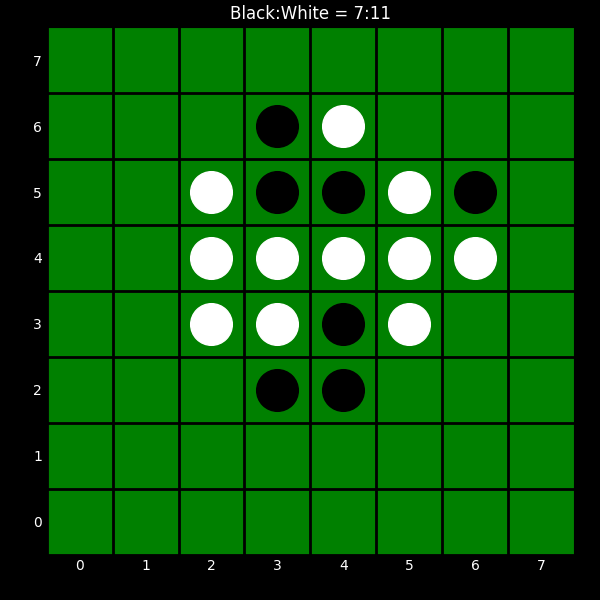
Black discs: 7
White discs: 11